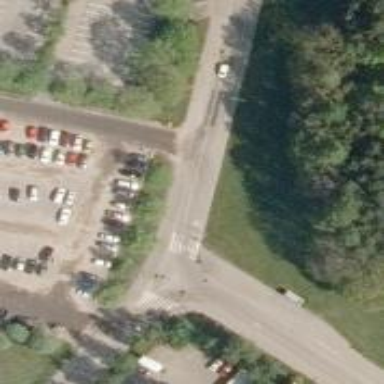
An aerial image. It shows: Marked crossing on the road.